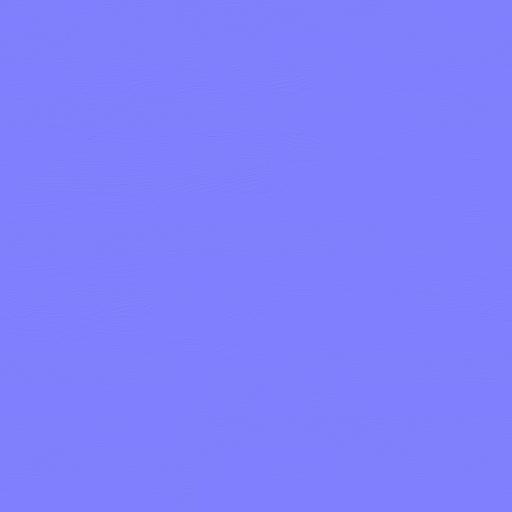
light new smooth wood wooden